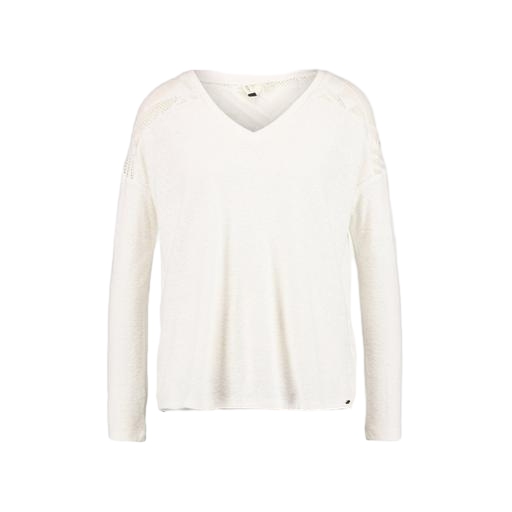
white long-sleeve v-neck tee, white v-neck long-sleeve top, white jumper, white background